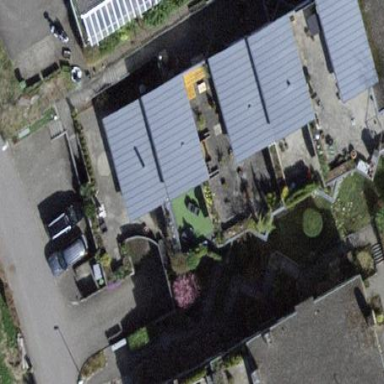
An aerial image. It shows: Flat-roofed building.